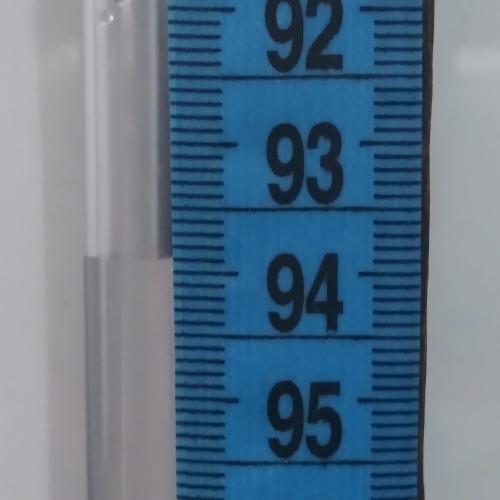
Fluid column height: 93.9 cm